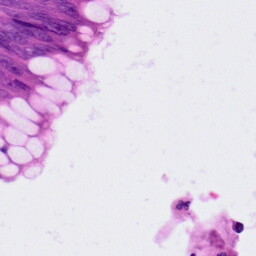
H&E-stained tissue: Colon